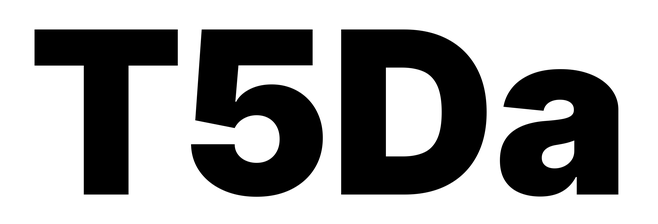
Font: Inter_Black